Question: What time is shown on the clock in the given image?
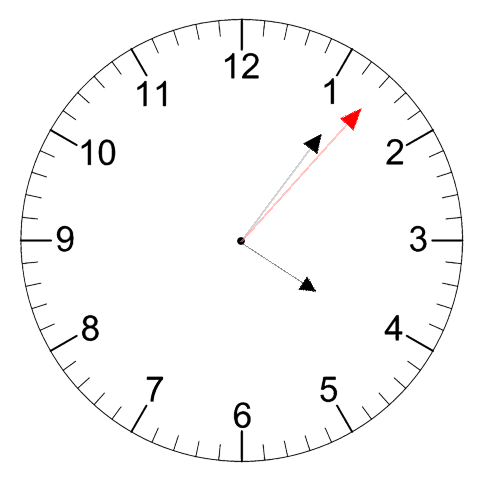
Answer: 04:06:07